Interaction volume radius: 10 \u00c5
Interaction volume height: 10 \u00c5
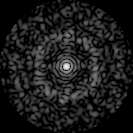
Disorder parameter: 0.796